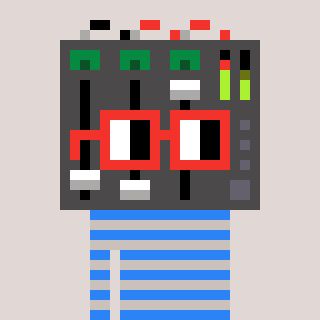
a pixel art character with square red glasses, a mixer-shaped head and a foggrey-colored body on a warm background